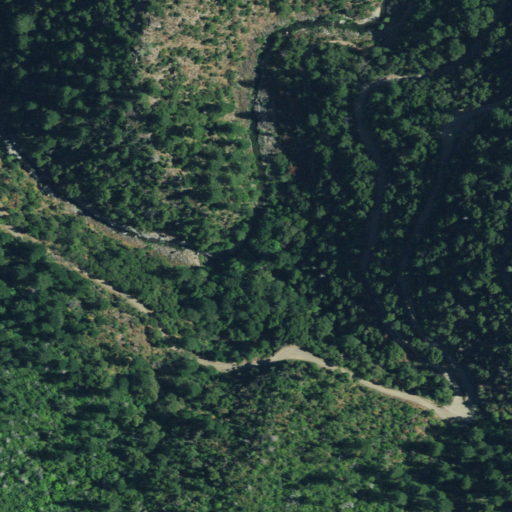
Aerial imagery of valley in California named Mexican Gulch containing evergreen forest, shrub, open development, low intensity development, and grassland